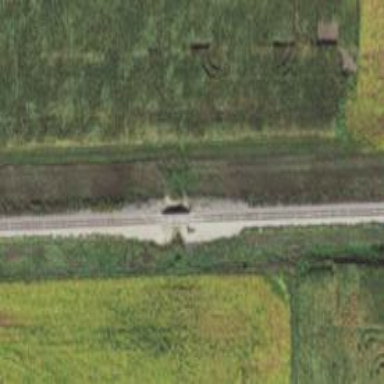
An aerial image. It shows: Railway bridge.